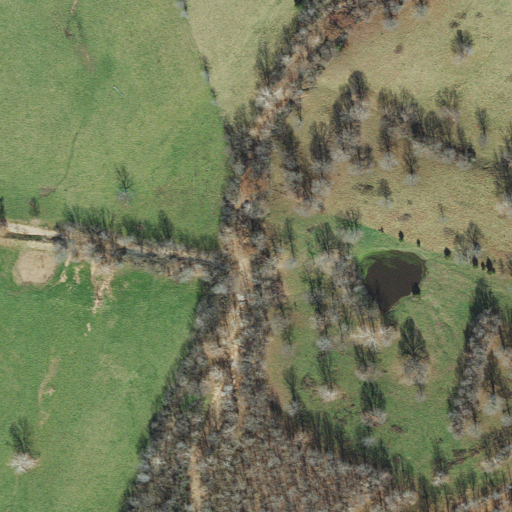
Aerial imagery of valley in Arkansas named Muntz Hollow containing pasture and deciduous forest